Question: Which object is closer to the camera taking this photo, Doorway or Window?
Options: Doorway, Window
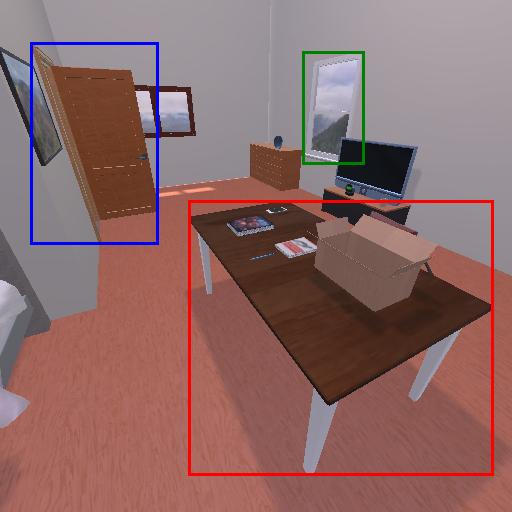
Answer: Doorway